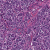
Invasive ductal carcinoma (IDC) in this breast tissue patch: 1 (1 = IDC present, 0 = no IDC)